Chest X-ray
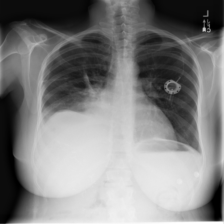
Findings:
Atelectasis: negative
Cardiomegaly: negative
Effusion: positive
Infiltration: positive
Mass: positive
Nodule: negative
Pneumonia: negative
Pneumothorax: negative
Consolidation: negative
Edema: negative
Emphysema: negative
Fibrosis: negative
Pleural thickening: positive
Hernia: negative